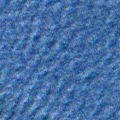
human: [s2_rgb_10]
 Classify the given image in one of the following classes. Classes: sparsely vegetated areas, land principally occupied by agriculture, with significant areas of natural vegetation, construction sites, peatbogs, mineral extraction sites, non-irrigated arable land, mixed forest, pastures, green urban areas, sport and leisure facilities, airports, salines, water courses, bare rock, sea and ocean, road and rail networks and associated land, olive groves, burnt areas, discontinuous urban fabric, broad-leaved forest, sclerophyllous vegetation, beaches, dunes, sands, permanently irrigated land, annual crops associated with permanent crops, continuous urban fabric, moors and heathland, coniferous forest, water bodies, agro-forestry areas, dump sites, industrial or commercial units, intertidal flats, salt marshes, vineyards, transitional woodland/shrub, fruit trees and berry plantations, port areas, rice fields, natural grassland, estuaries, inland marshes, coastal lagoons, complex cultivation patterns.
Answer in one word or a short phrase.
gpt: sea and ocean